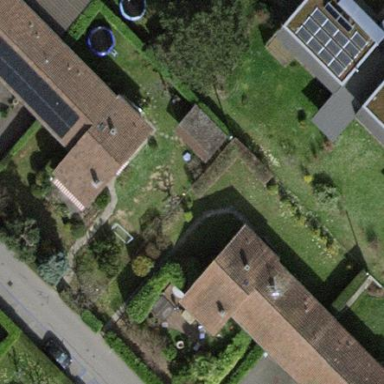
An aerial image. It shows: Garden surrounded by fence.